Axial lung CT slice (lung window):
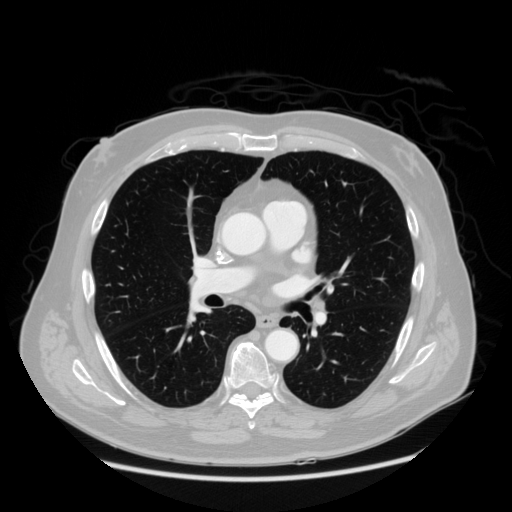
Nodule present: no